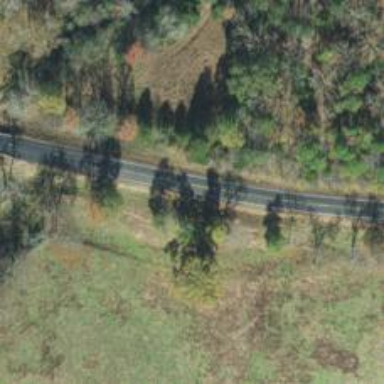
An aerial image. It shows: Secondary road.